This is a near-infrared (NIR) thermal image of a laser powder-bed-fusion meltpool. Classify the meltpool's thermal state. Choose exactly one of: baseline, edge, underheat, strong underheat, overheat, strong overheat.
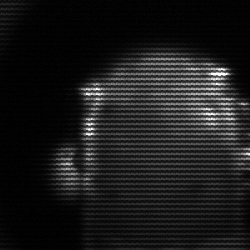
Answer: baseline